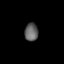
Tissue: lung
Cell type: Endothelial cells
Senescence score: 0.7543
Nuclear area (px): 238
Mean DAPI intensity: 96.689